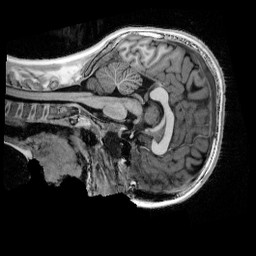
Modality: UNIT1_denoised
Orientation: sagittal
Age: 11
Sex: male
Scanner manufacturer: siemens
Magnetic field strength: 3 T
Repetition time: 4 s
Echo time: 0.00303 s